Interaction volume radius: 10 \u00c5
Interaction volume height: 40 \u00c5
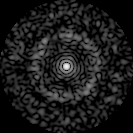
Disorder parameter: 0.8482